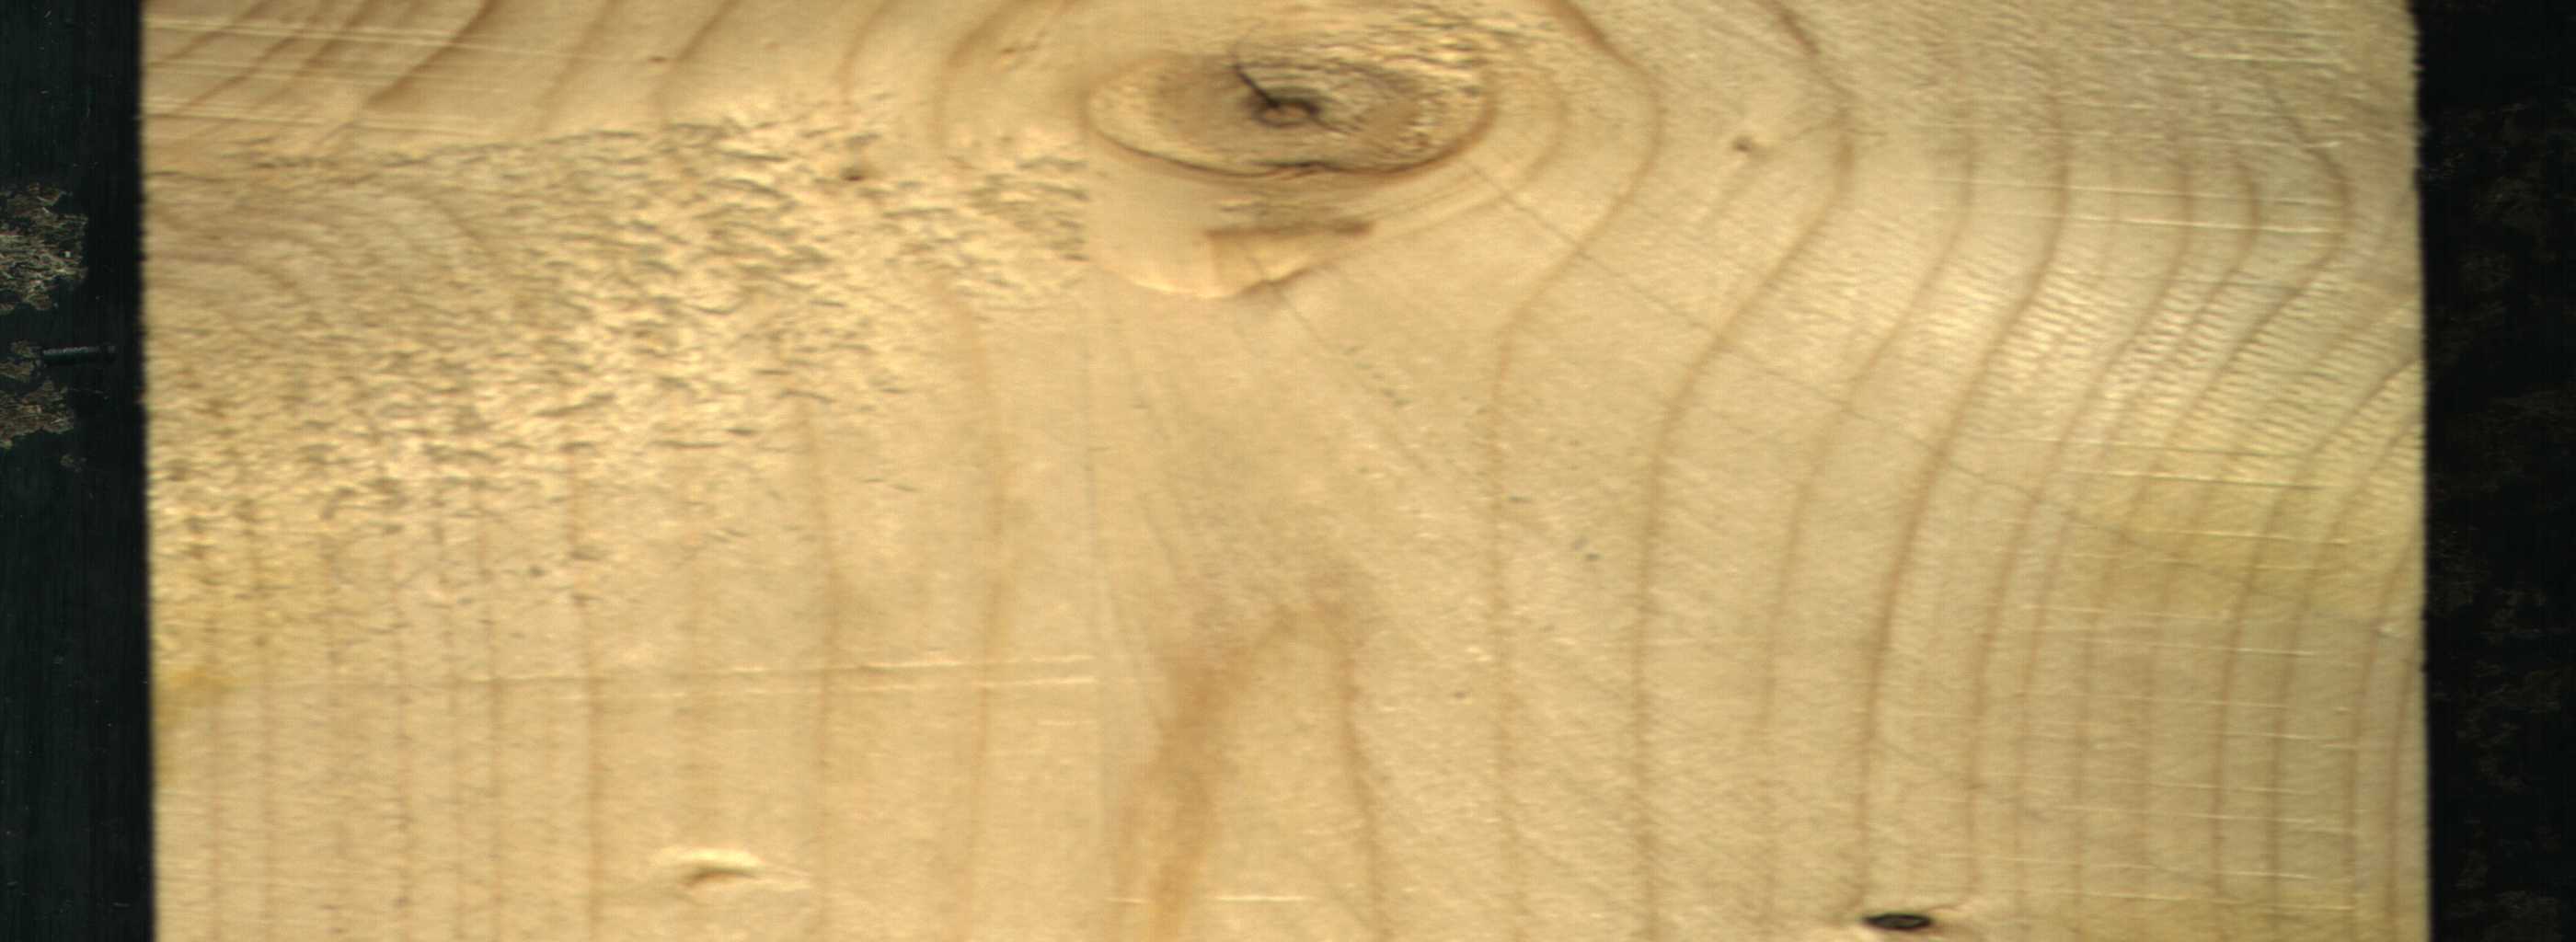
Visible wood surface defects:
knot_with_crack
Dead_Knot